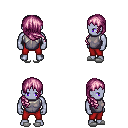
a pixel art fantasy rpg character, male body template, dark elf, purple skin, steel chest armor, red pants, pink right-swept hairstyle, white slippers, four views (front, back, left, right), 2x2 character sprite sheet, small pixel art, hard edges, no anti-aliasing